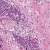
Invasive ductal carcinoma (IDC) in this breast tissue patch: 1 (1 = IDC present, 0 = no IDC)